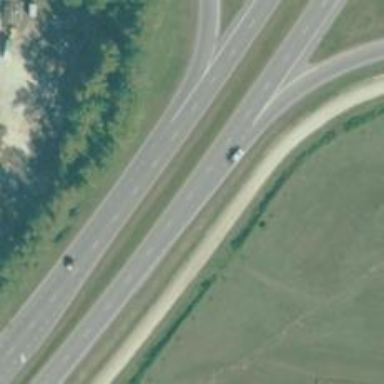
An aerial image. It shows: Motorway junction.